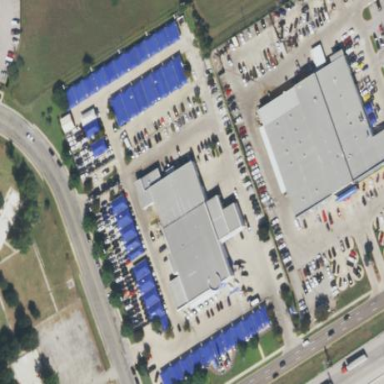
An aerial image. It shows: Building that houses car shop.